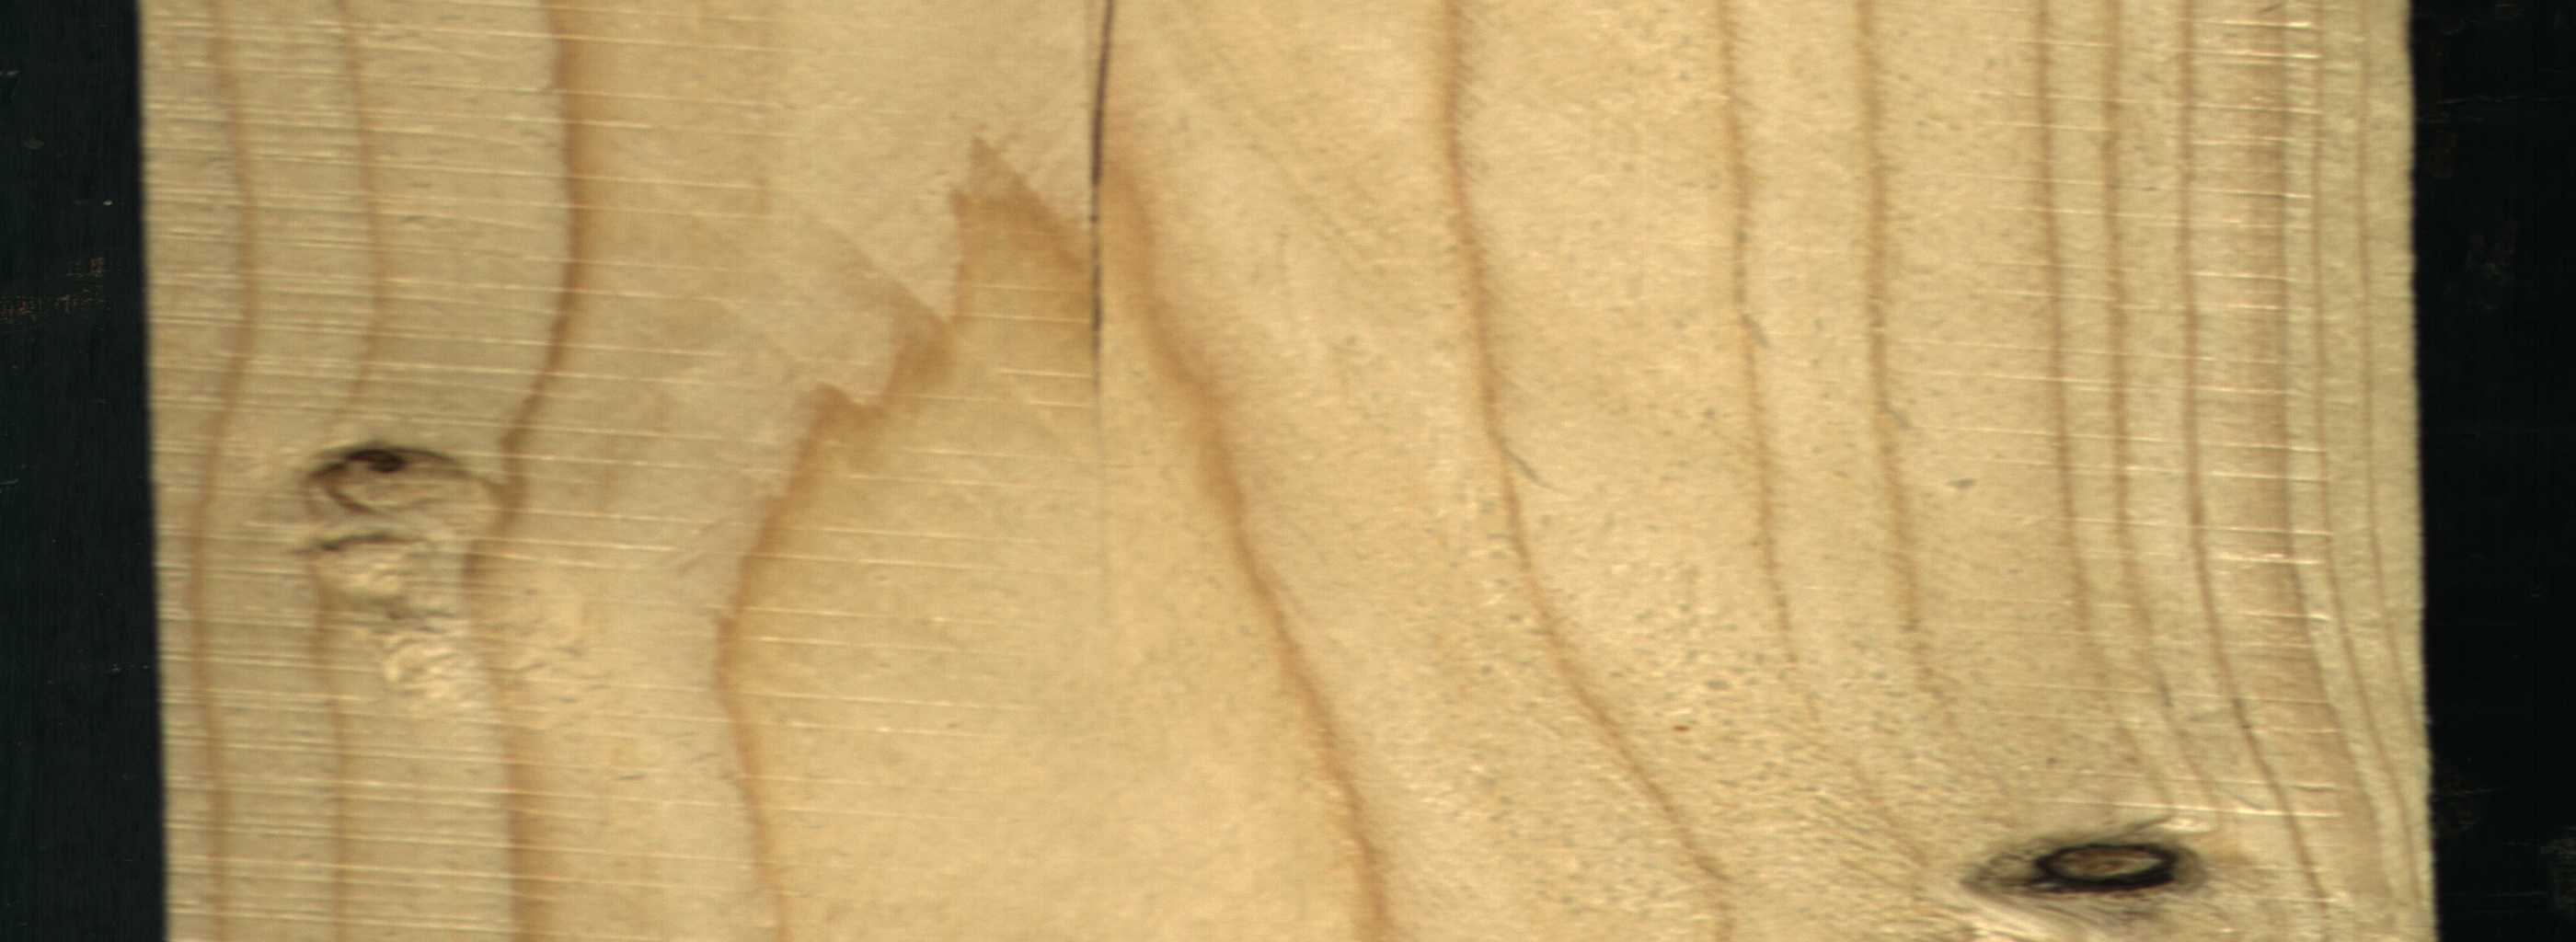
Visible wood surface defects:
Crack
Dead_Knot
Dead_Knot